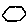
Label: hexagon